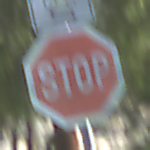
Verkehrszeichen: Stop
Zusatzzeichen oben: RichtungsangabeDurchPfeile9
Umgebung: Outdoor, Urban
Tageszeit: MorningAfternoon
Wetter: PartlyCloudy
Licht: Natural
Jahreszeit: NotSpecified
Kontrast: LowContrast